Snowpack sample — Buffalo Mountain, Silverthorne, Colorado, USA (1/25/25, 10:11 AM MST)
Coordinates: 39.6222, -106.1139
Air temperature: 22 °F
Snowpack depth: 110 cm
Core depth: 40 cm
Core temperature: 46.4 °F
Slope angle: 12°, slope face: 102°
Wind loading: high
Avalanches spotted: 0
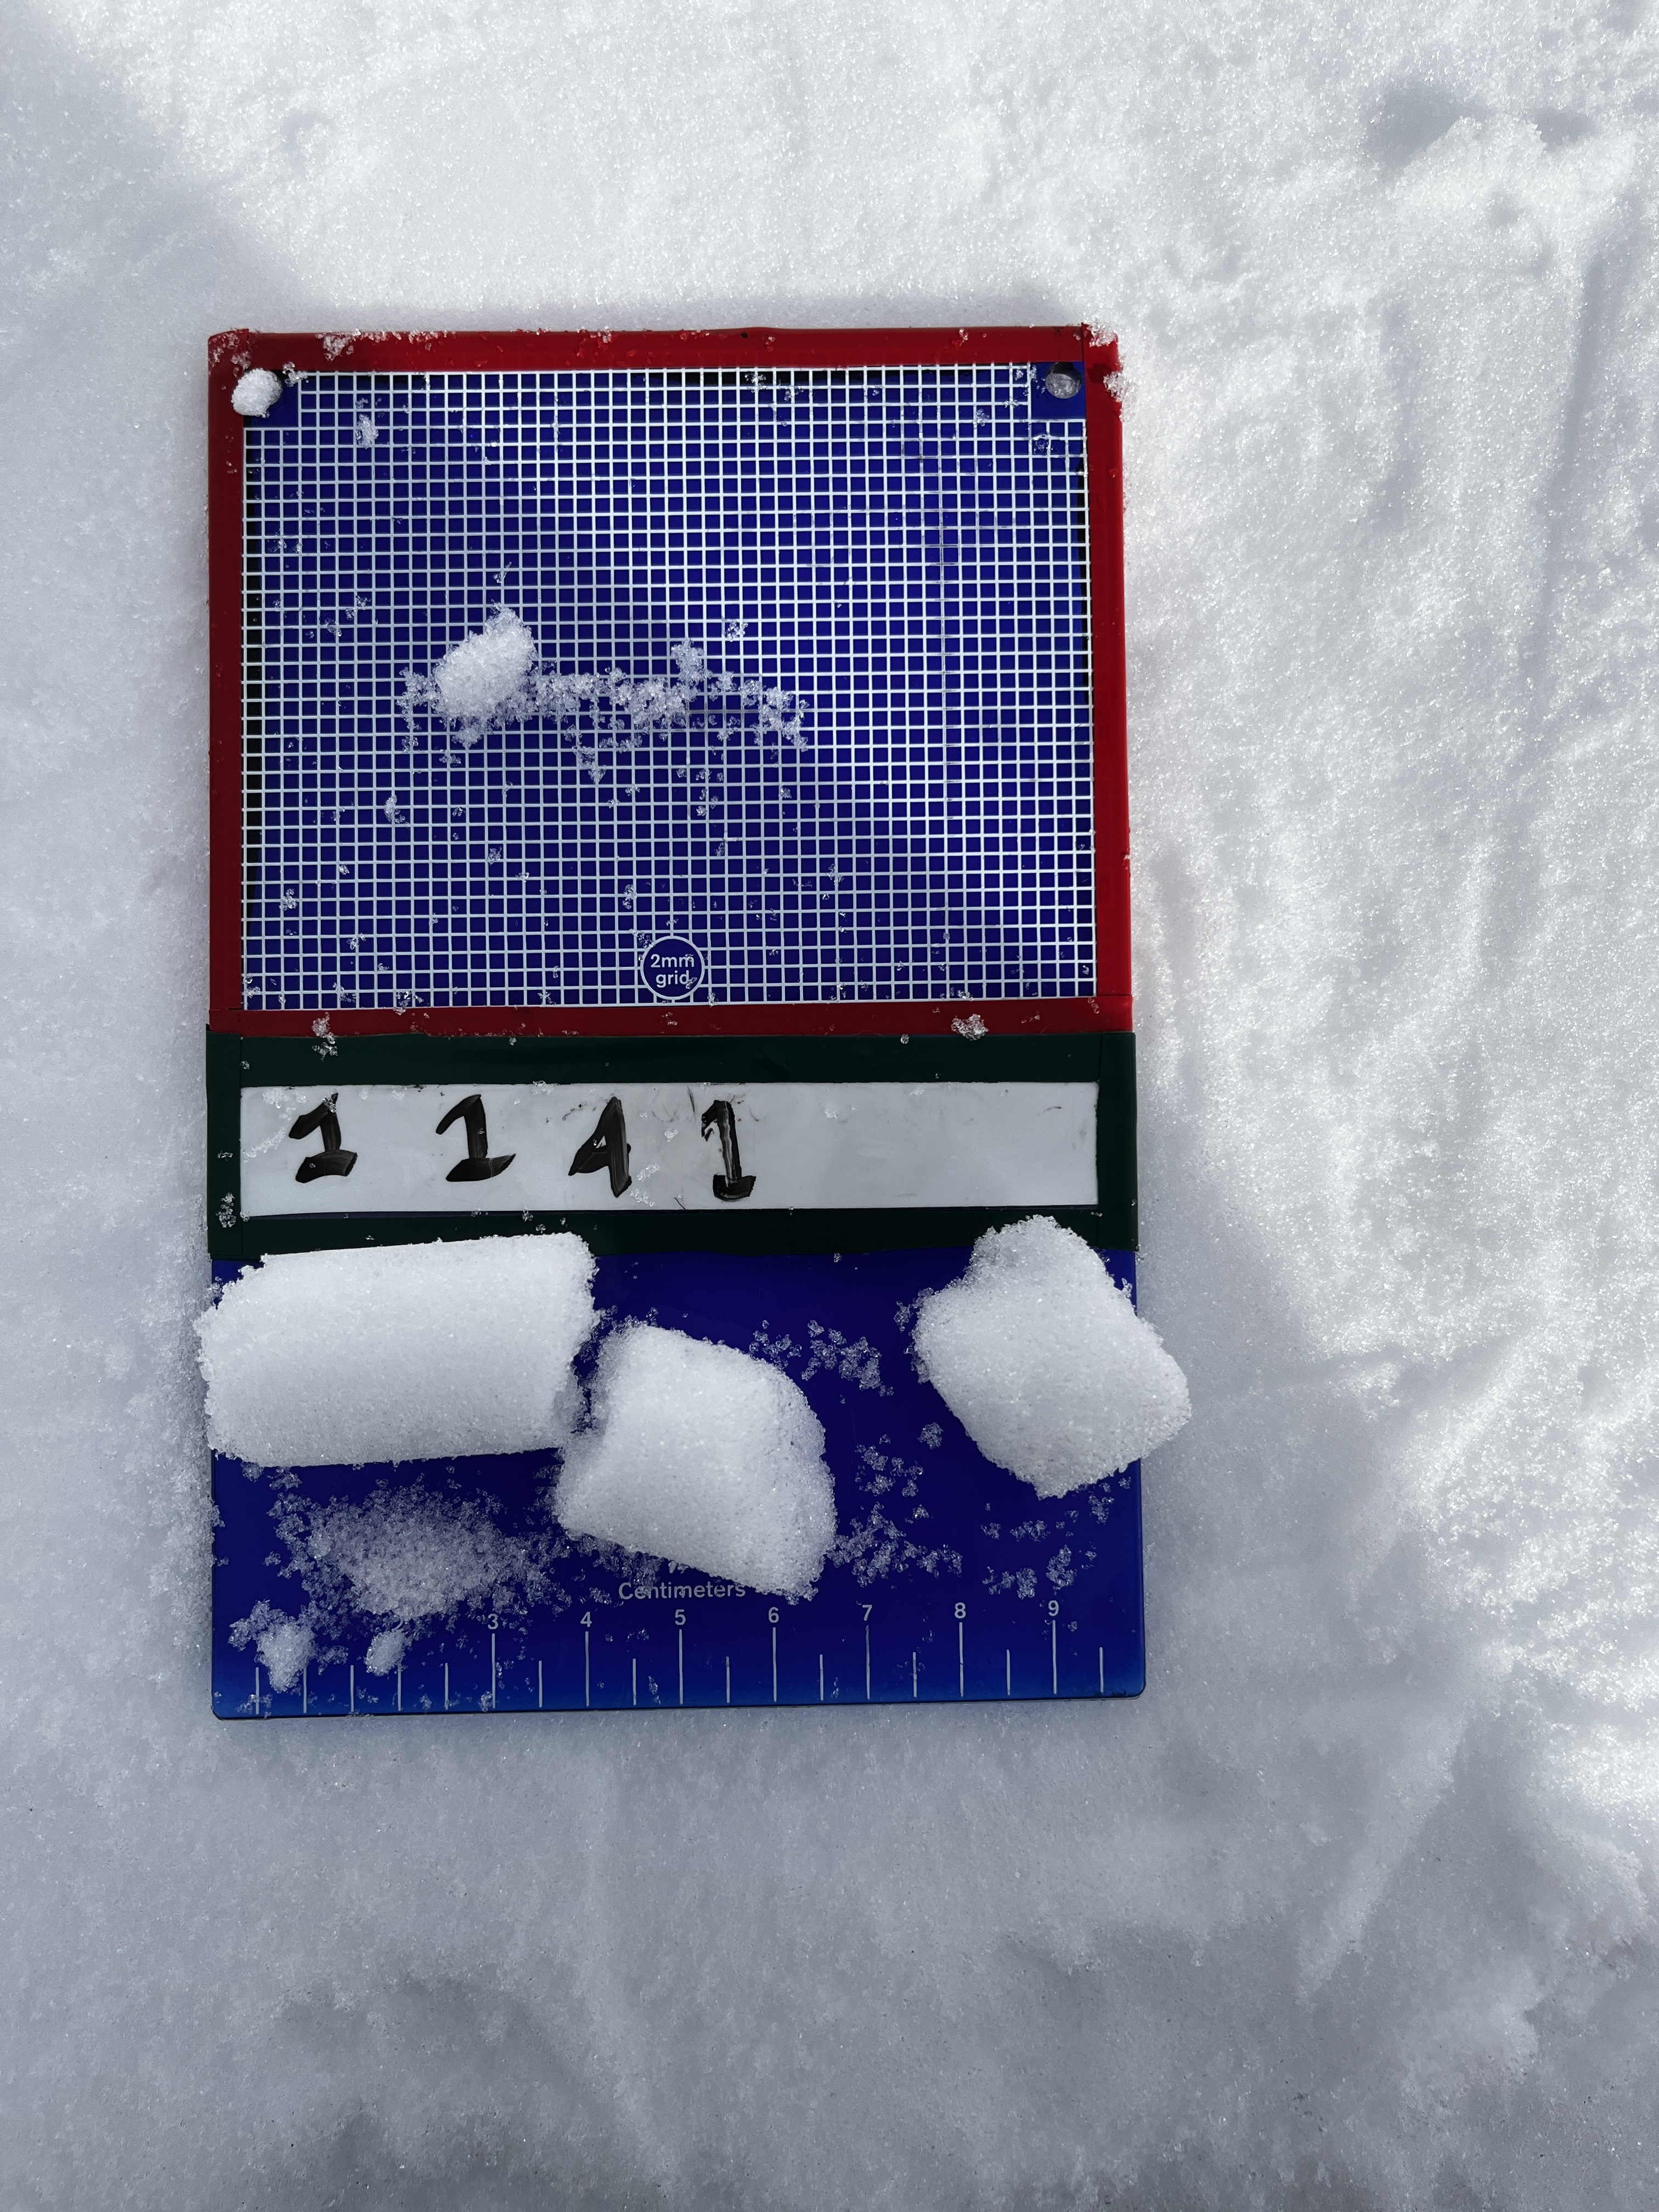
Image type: crystal_card
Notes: No avalanches nearby, collected on the outskirts of a fire break 15 meters from the treeline, on way to Buffalo and Red Mountain